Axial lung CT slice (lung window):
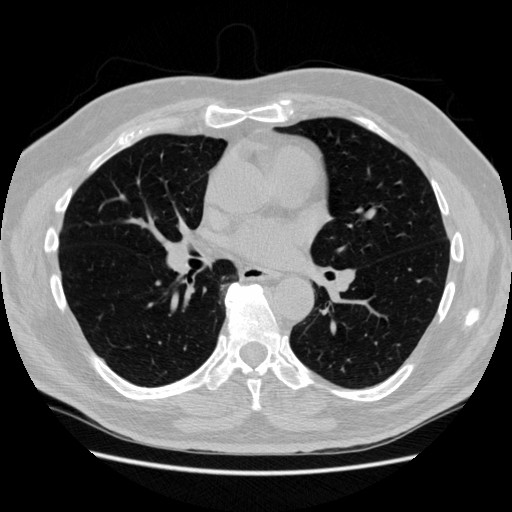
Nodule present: no